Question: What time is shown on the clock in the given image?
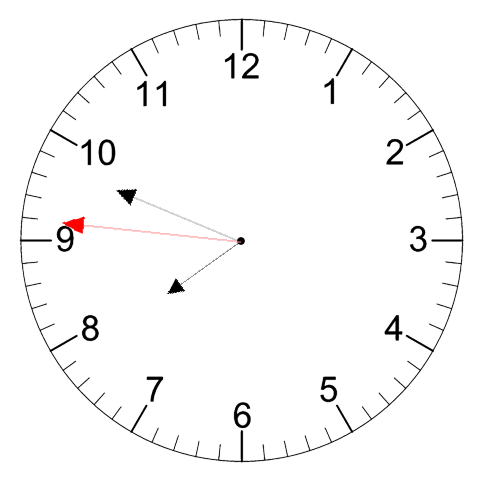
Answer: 07:48:46